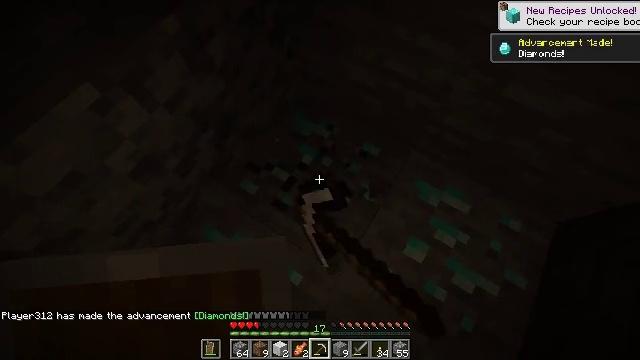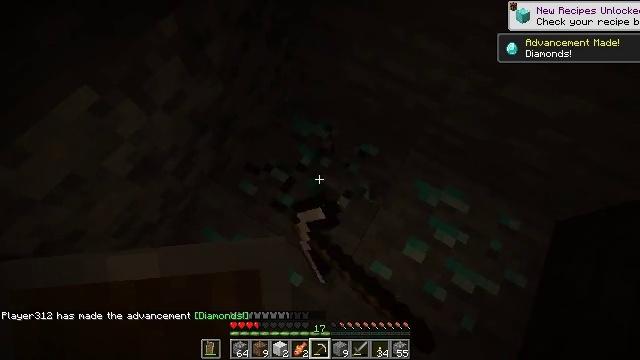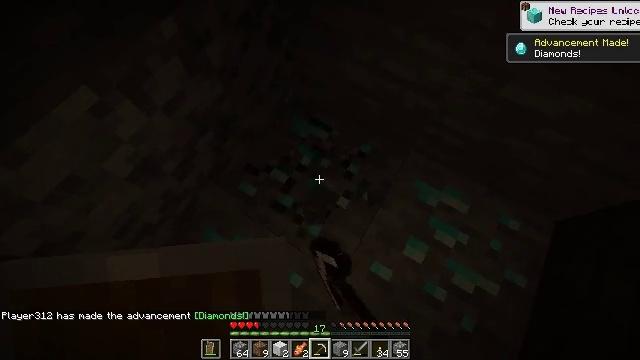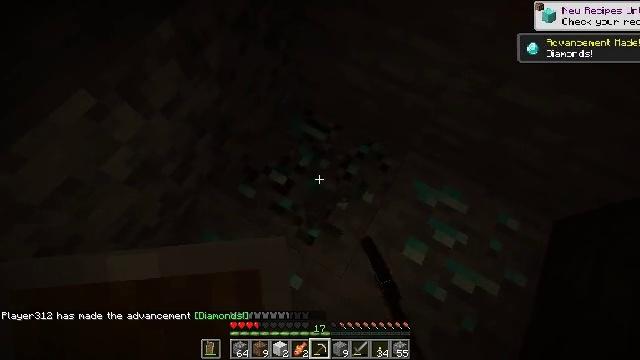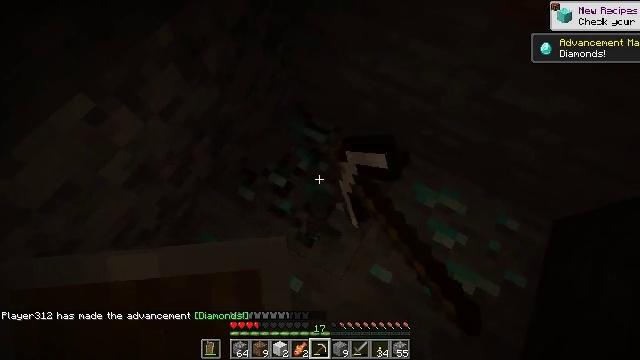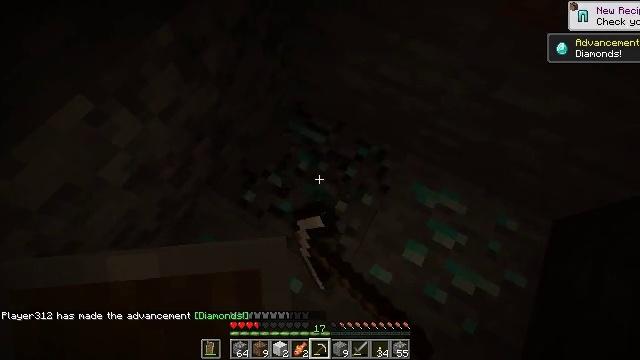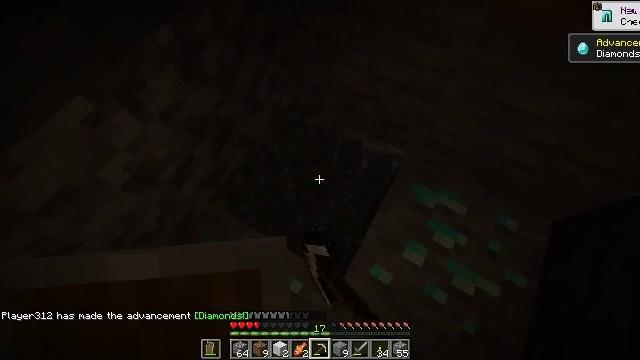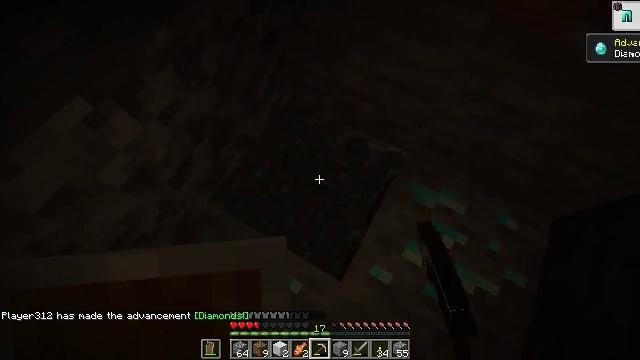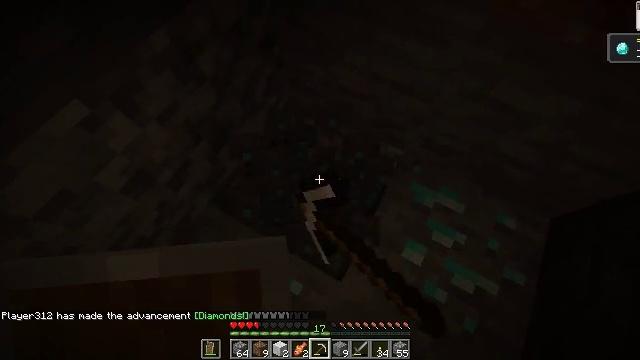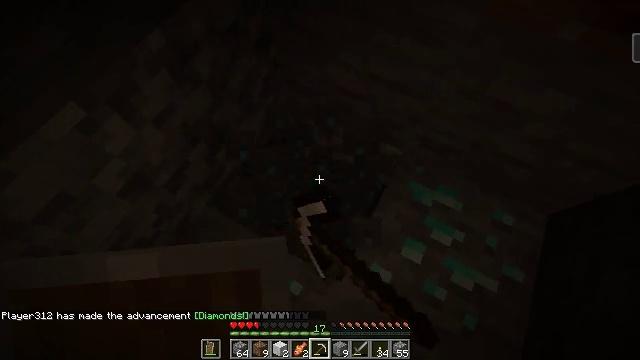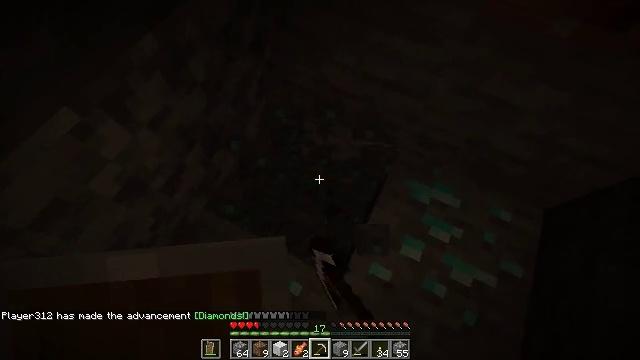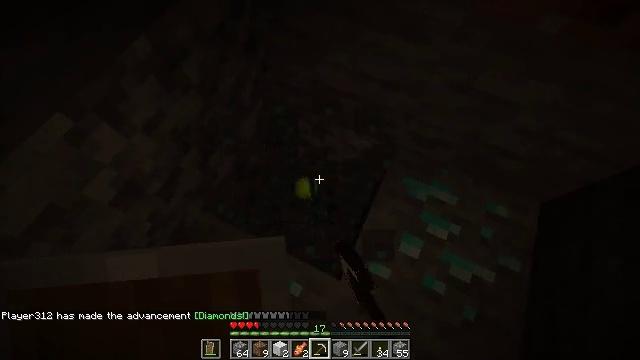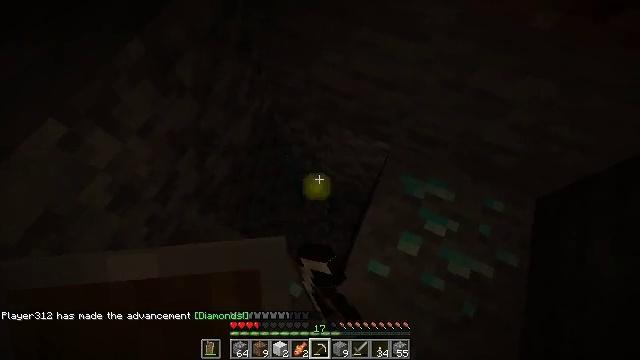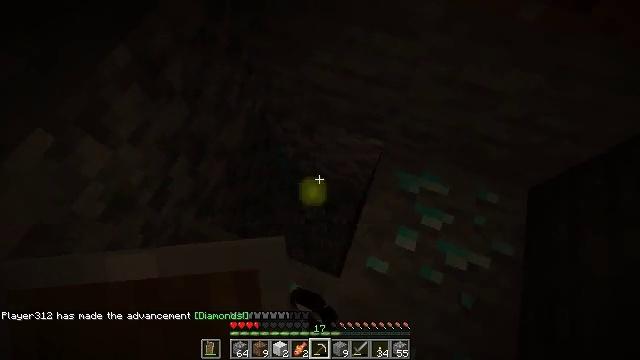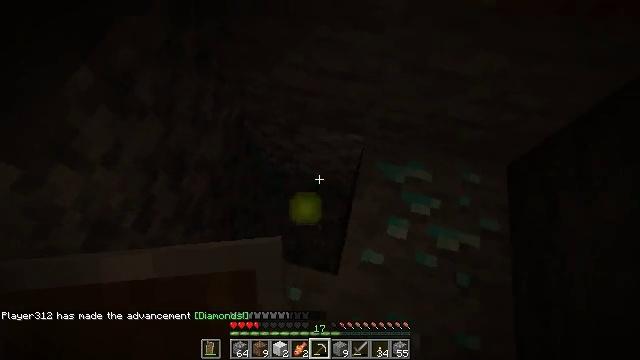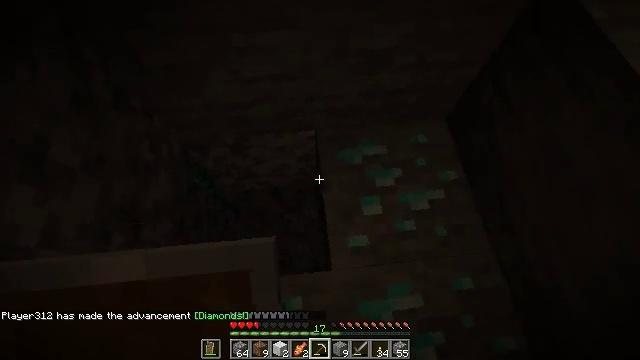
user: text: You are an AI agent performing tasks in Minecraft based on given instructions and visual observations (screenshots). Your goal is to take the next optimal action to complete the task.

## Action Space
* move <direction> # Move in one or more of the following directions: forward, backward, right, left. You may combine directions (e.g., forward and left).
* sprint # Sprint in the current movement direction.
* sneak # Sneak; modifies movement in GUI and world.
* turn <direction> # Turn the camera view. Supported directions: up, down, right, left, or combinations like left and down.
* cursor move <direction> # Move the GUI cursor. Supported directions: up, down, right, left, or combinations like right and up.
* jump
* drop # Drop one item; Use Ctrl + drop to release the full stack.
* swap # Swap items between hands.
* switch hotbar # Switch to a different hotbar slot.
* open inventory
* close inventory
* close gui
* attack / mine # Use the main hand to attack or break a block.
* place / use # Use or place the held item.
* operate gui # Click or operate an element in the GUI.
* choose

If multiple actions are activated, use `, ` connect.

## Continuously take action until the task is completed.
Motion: motion action
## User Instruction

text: Use an iron pickaxe or better to mine diamond ore.
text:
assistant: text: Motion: attack / mine
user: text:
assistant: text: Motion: attack / mine
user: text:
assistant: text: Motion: attack / mine
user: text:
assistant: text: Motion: attack / mine
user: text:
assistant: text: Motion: attack / mine
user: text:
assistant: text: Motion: attack / mine
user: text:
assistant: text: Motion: attack / mine
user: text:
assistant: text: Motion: attack / mine
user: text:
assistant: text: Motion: attack / mine
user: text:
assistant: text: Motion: turn right, attack / mine
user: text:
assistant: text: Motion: turn right, attack / mine
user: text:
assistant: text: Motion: turn right, attack / mine
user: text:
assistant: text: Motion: turn right, attack / mine
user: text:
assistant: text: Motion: turn right, attack / mine
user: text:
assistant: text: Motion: turn right, attack / mine
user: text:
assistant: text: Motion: turn right, attack / mine
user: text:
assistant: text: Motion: turn right, attack / mine
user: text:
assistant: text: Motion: attack / mine
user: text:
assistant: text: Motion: attack / mine
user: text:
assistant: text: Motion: attack / mine
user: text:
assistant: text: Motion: attack / mine
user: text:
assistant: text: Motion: attack / mine
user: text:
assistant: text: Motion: attack / mine
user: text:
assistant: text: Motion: attack / mine
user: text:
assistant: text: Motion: attack / mine
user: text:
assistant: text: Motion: attack / mine
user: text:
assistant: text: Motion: attack / mine
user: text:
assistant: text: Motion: attack / mine
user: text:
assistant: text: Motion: attack / mine
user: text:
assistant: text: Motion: attack / mine